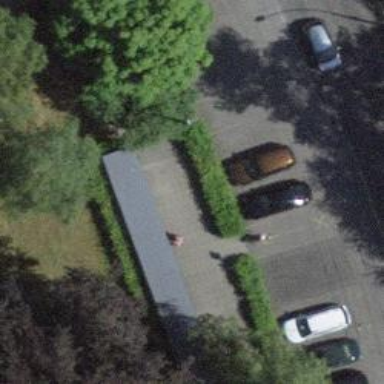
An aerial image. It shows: Bicycle parking facility.